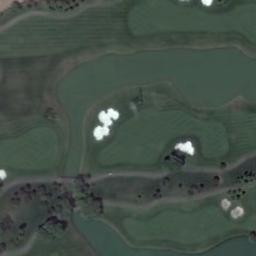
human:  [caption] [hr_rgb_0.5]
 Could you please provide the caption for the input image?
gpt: There are about 5 or 6 golf bunkers here .

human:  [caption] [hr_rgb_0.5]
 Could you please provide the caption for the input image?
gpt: There are several bunkers and lakes and a few paths and many trees on a large green lawn on the golf course .

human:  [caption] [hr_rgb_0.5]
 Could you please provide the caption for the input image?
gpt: There are many trees in the golf course .

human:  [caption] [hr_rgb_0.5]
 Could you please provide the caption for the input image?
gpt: The golf course has some fairways, Barrier trees and sandpits .

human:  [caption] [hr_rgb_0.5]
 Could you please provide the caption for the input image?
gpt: There are some bunkers on the golf course .